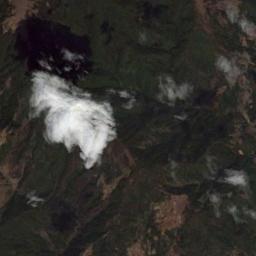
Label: cloud